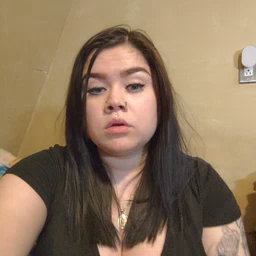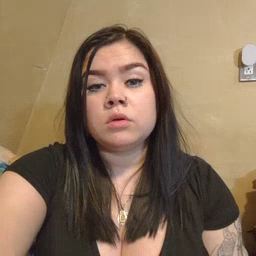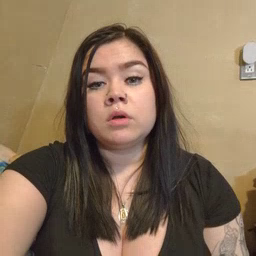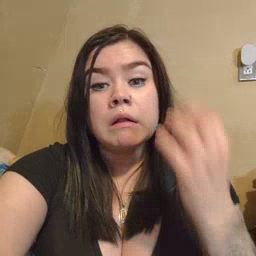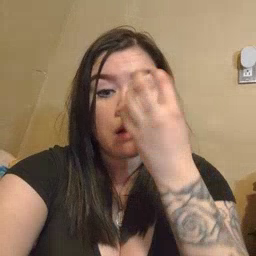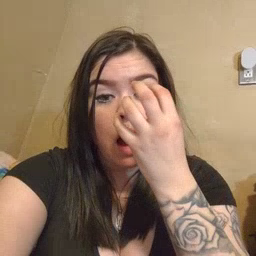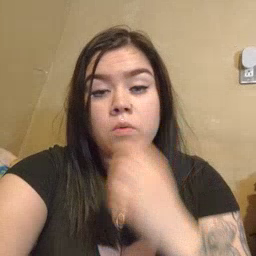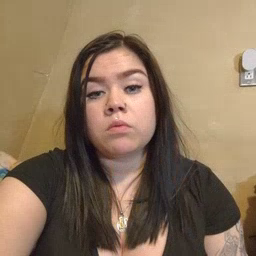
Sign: clown